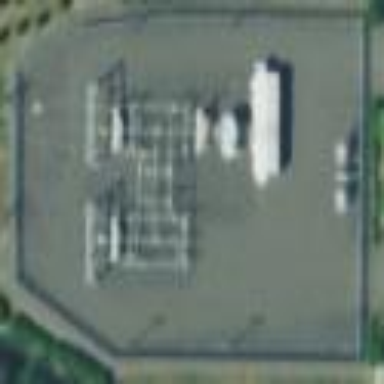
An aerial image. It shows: Minor distribution power substation.